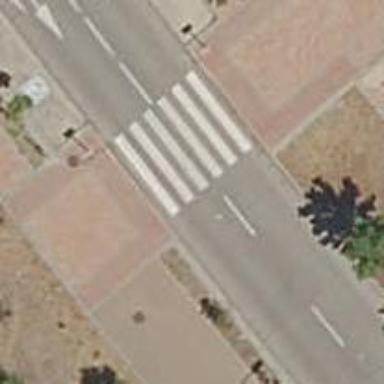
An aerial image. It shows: Uncontrolled road crossing.